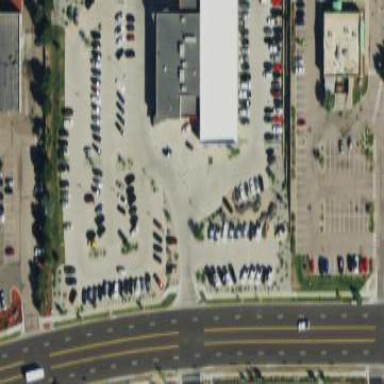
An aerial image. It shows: Parking area with surface.